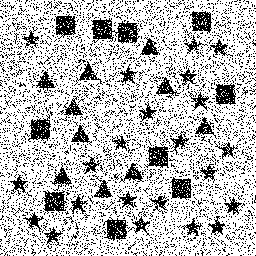
Squares: 10
Triangles: 10
Stars: 22
Total shapes: 42